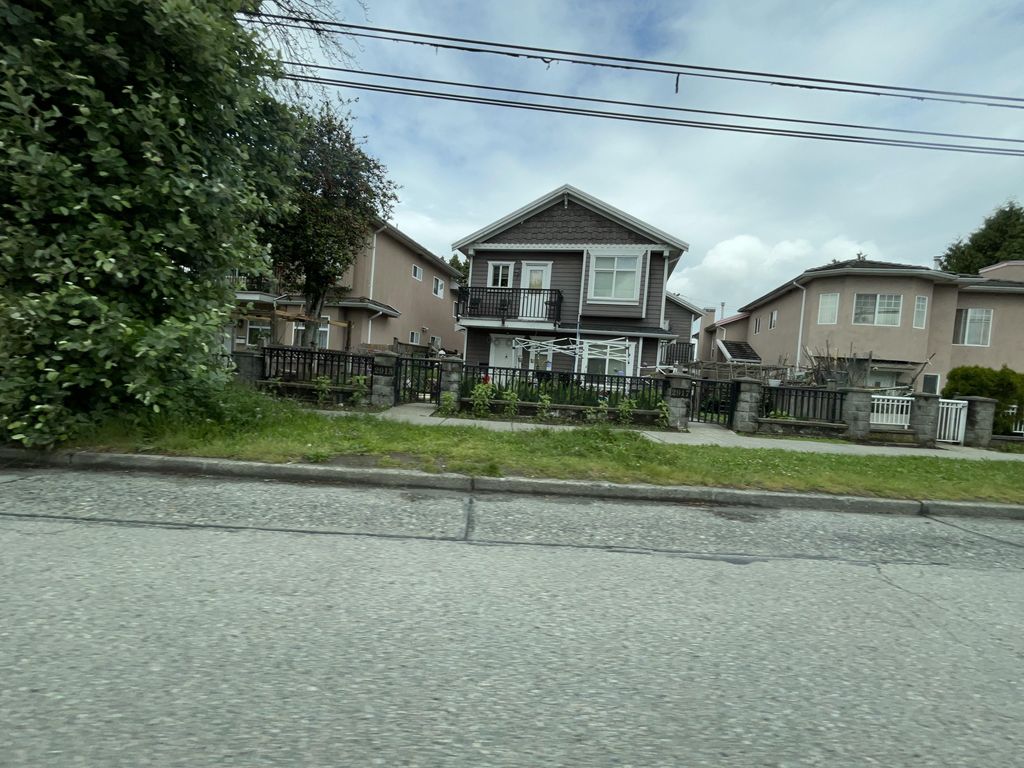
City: vancouver